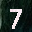
Label: 7